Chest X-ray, AP view. Patient: 26 years old, sex F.
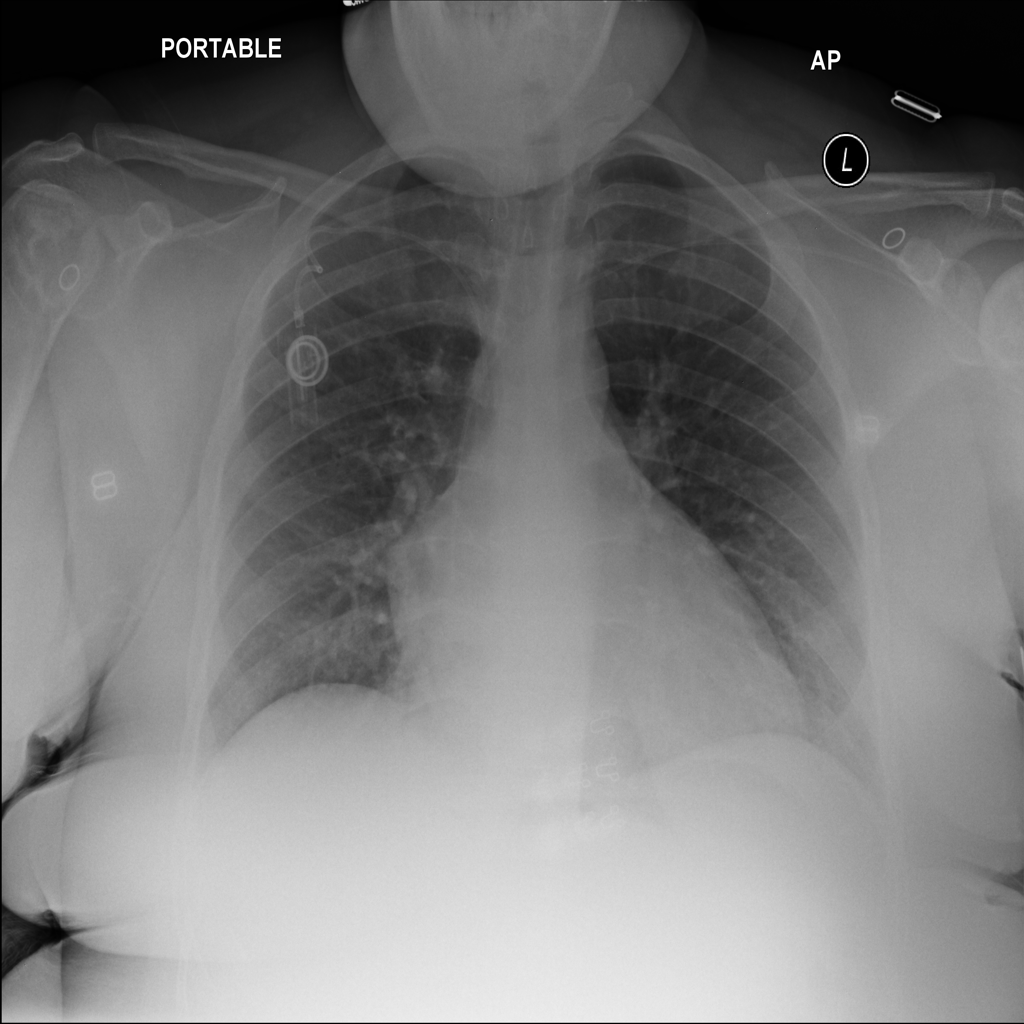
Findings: No Finding